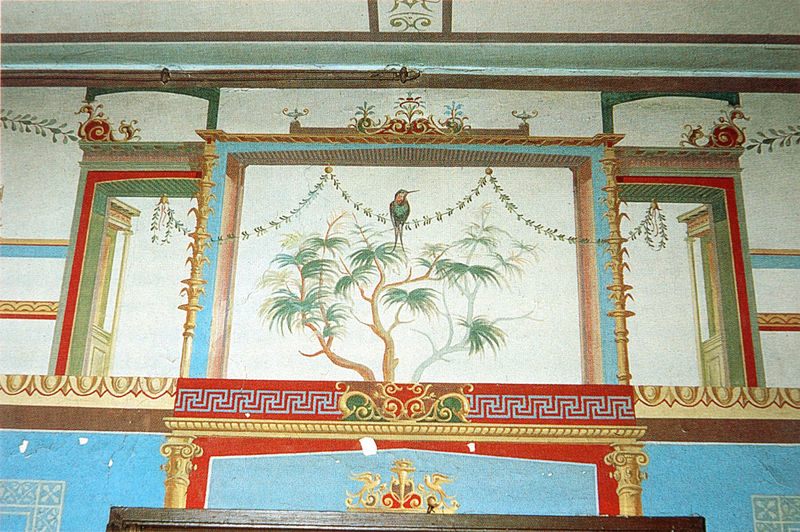
Titel: Villa Leuchtenberg in Lindau, Innendekoration im pompejanischen Stil
Künstler: Eduard Rüber
Standort: Lindau
Institution: Villa Leuchtenberg
Schlagwörter: baum, blau, blätter, vogel, weiß, gelb, grün, mädchen, äste, blume, blumen, braun, bunt, fenster, hell, holz, raum, säule, säulen, tür, türkis, zeichen, zeichnung, zimmer, ausblick, gebäude, haus, rot, schloss, tiere, malerei, muster, ornament, wand, architektur, barock, gefieder, rahmen, ast, stamm, strauch, vögel, zweige, busch, kirche, gold, decke, blatt, girlande, pflanze, pflanzen, rokoko, wald, zart, kamin, putto, ranken, hellblau, balkon, farbig, japan, schnabel, fassade, fläche, türe, dekor, floral, ornamente, verzierung, wandgemälde, wandmalerei, palme, stil, exotisch, tor, adam, paradies, eingang, offen, antike, buch, orient, palast, asien, asiatisch, rom, kapitell, ranke, säulchen, china, fries, portal, schnörkel, öffnung, löwen, voluten, grab, ionisch, griechisch, blumenranken, pavillon, fresko, dorisch, bemalung, illusion, indien, putti, täuschung, eierstab, primärfarben, römisch, elfenbein, mäander, pompeji, kapitel, quadratisch, achsial, holztür, supraporte, axial, wandbemalung, adams, ffassade, gemalte, illusionsmalerei, kolibri, macellum, nachtigall, relie, singvogel, vogal, wandfelder, scheinarchitektur, liane, schwalbe, optische täuschung, schwanzfedern, jagdhaus, angemalt, rod, 1700, eisvogel, wanfaufriss, eierstockkyma, m#ander, riglande